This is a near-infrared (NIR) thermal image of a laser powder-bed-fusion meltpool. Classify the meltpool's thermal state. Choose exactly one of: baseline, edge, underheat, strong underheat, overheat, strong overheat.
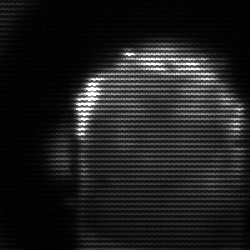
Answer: baseline